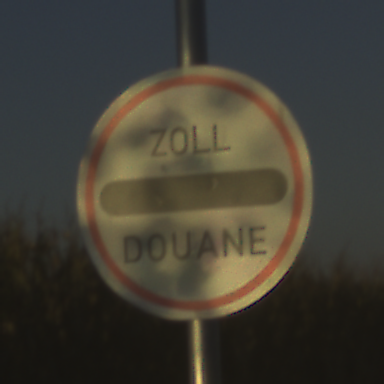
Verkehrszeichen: Zollstelle
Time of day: SunriseSunset
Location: Outdoor (RoadRail)
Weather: Clear
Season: NotSpecified
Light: Natural